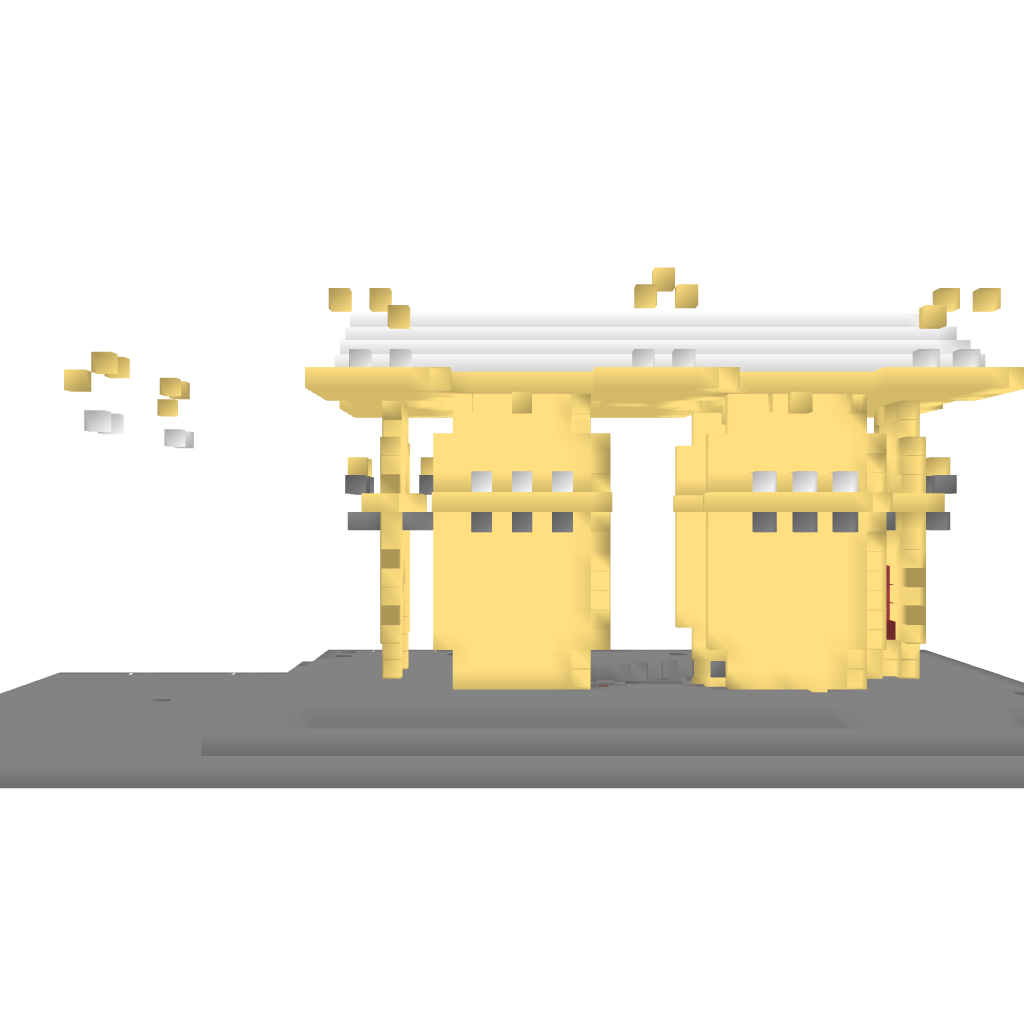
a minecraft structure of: Greek Theater bad low quality